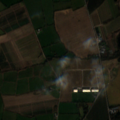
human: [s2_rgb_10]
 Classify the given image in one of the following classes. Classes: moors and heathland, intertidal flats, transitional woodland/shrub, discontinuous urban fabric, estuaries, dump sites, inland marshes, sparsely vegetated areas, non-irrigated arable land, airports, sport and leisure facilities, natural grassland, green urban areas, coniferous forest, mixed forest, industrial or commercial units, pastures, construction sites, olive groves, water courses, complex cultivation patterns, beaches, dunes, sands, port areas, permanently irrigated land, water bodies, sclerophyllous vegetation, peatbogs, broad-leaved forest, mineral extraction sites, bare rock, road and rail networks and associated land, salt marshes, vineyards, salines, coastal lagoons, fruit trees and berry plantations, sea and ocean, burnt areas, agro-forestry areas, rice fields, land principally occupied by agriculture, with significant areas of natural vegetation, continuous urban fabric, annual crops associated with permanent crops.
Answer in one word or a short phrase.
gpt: discontinuous urban fabric, non-irrigated arable land, pastures